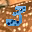
Label: 3